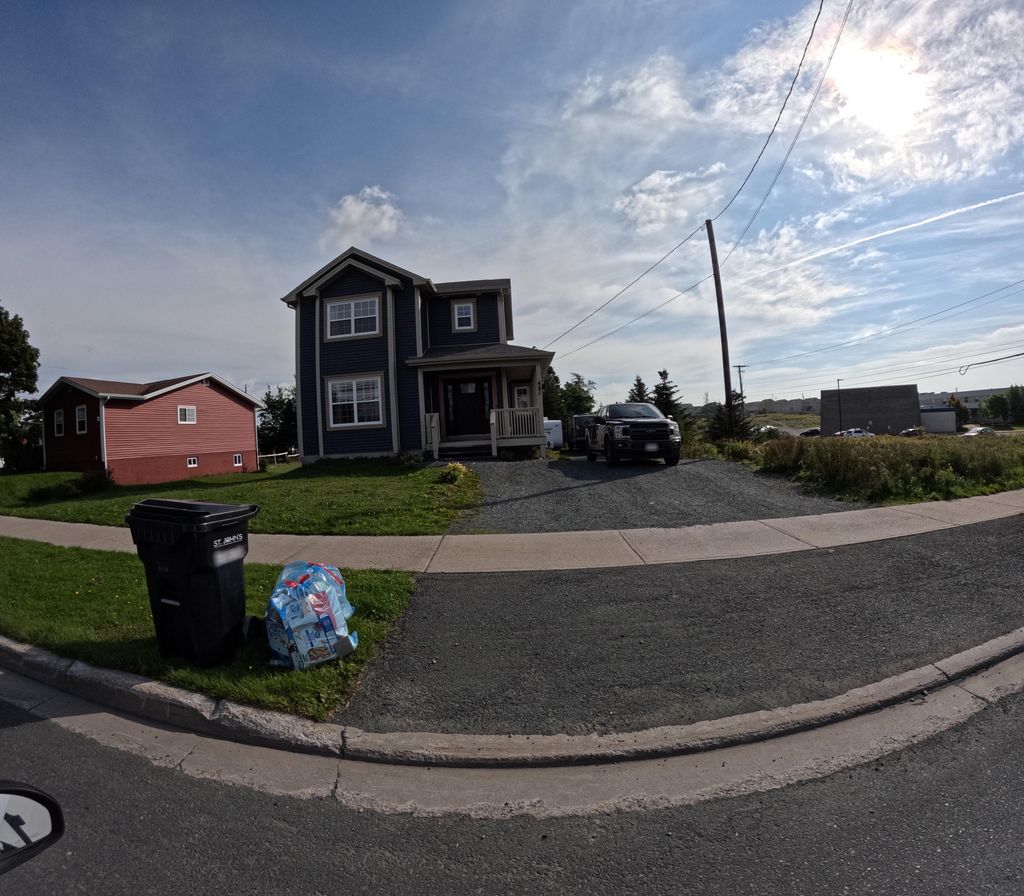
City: st_johns